Interaction volume radius: 5 \u00c5
Interaction volume height: 15 \u00c5
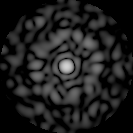
Disorder parameter: 0.846